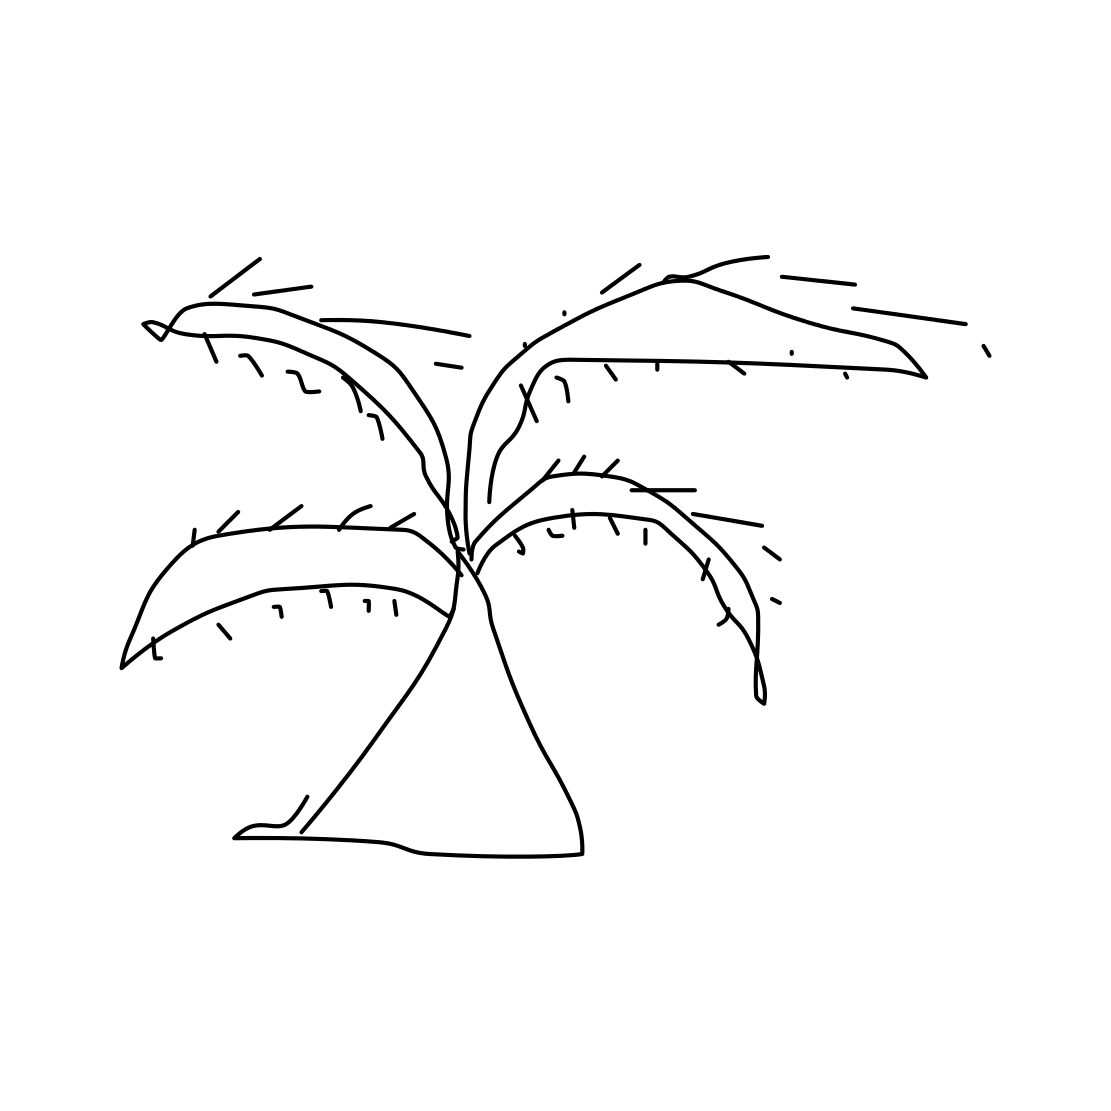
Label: palm tree